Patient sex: M
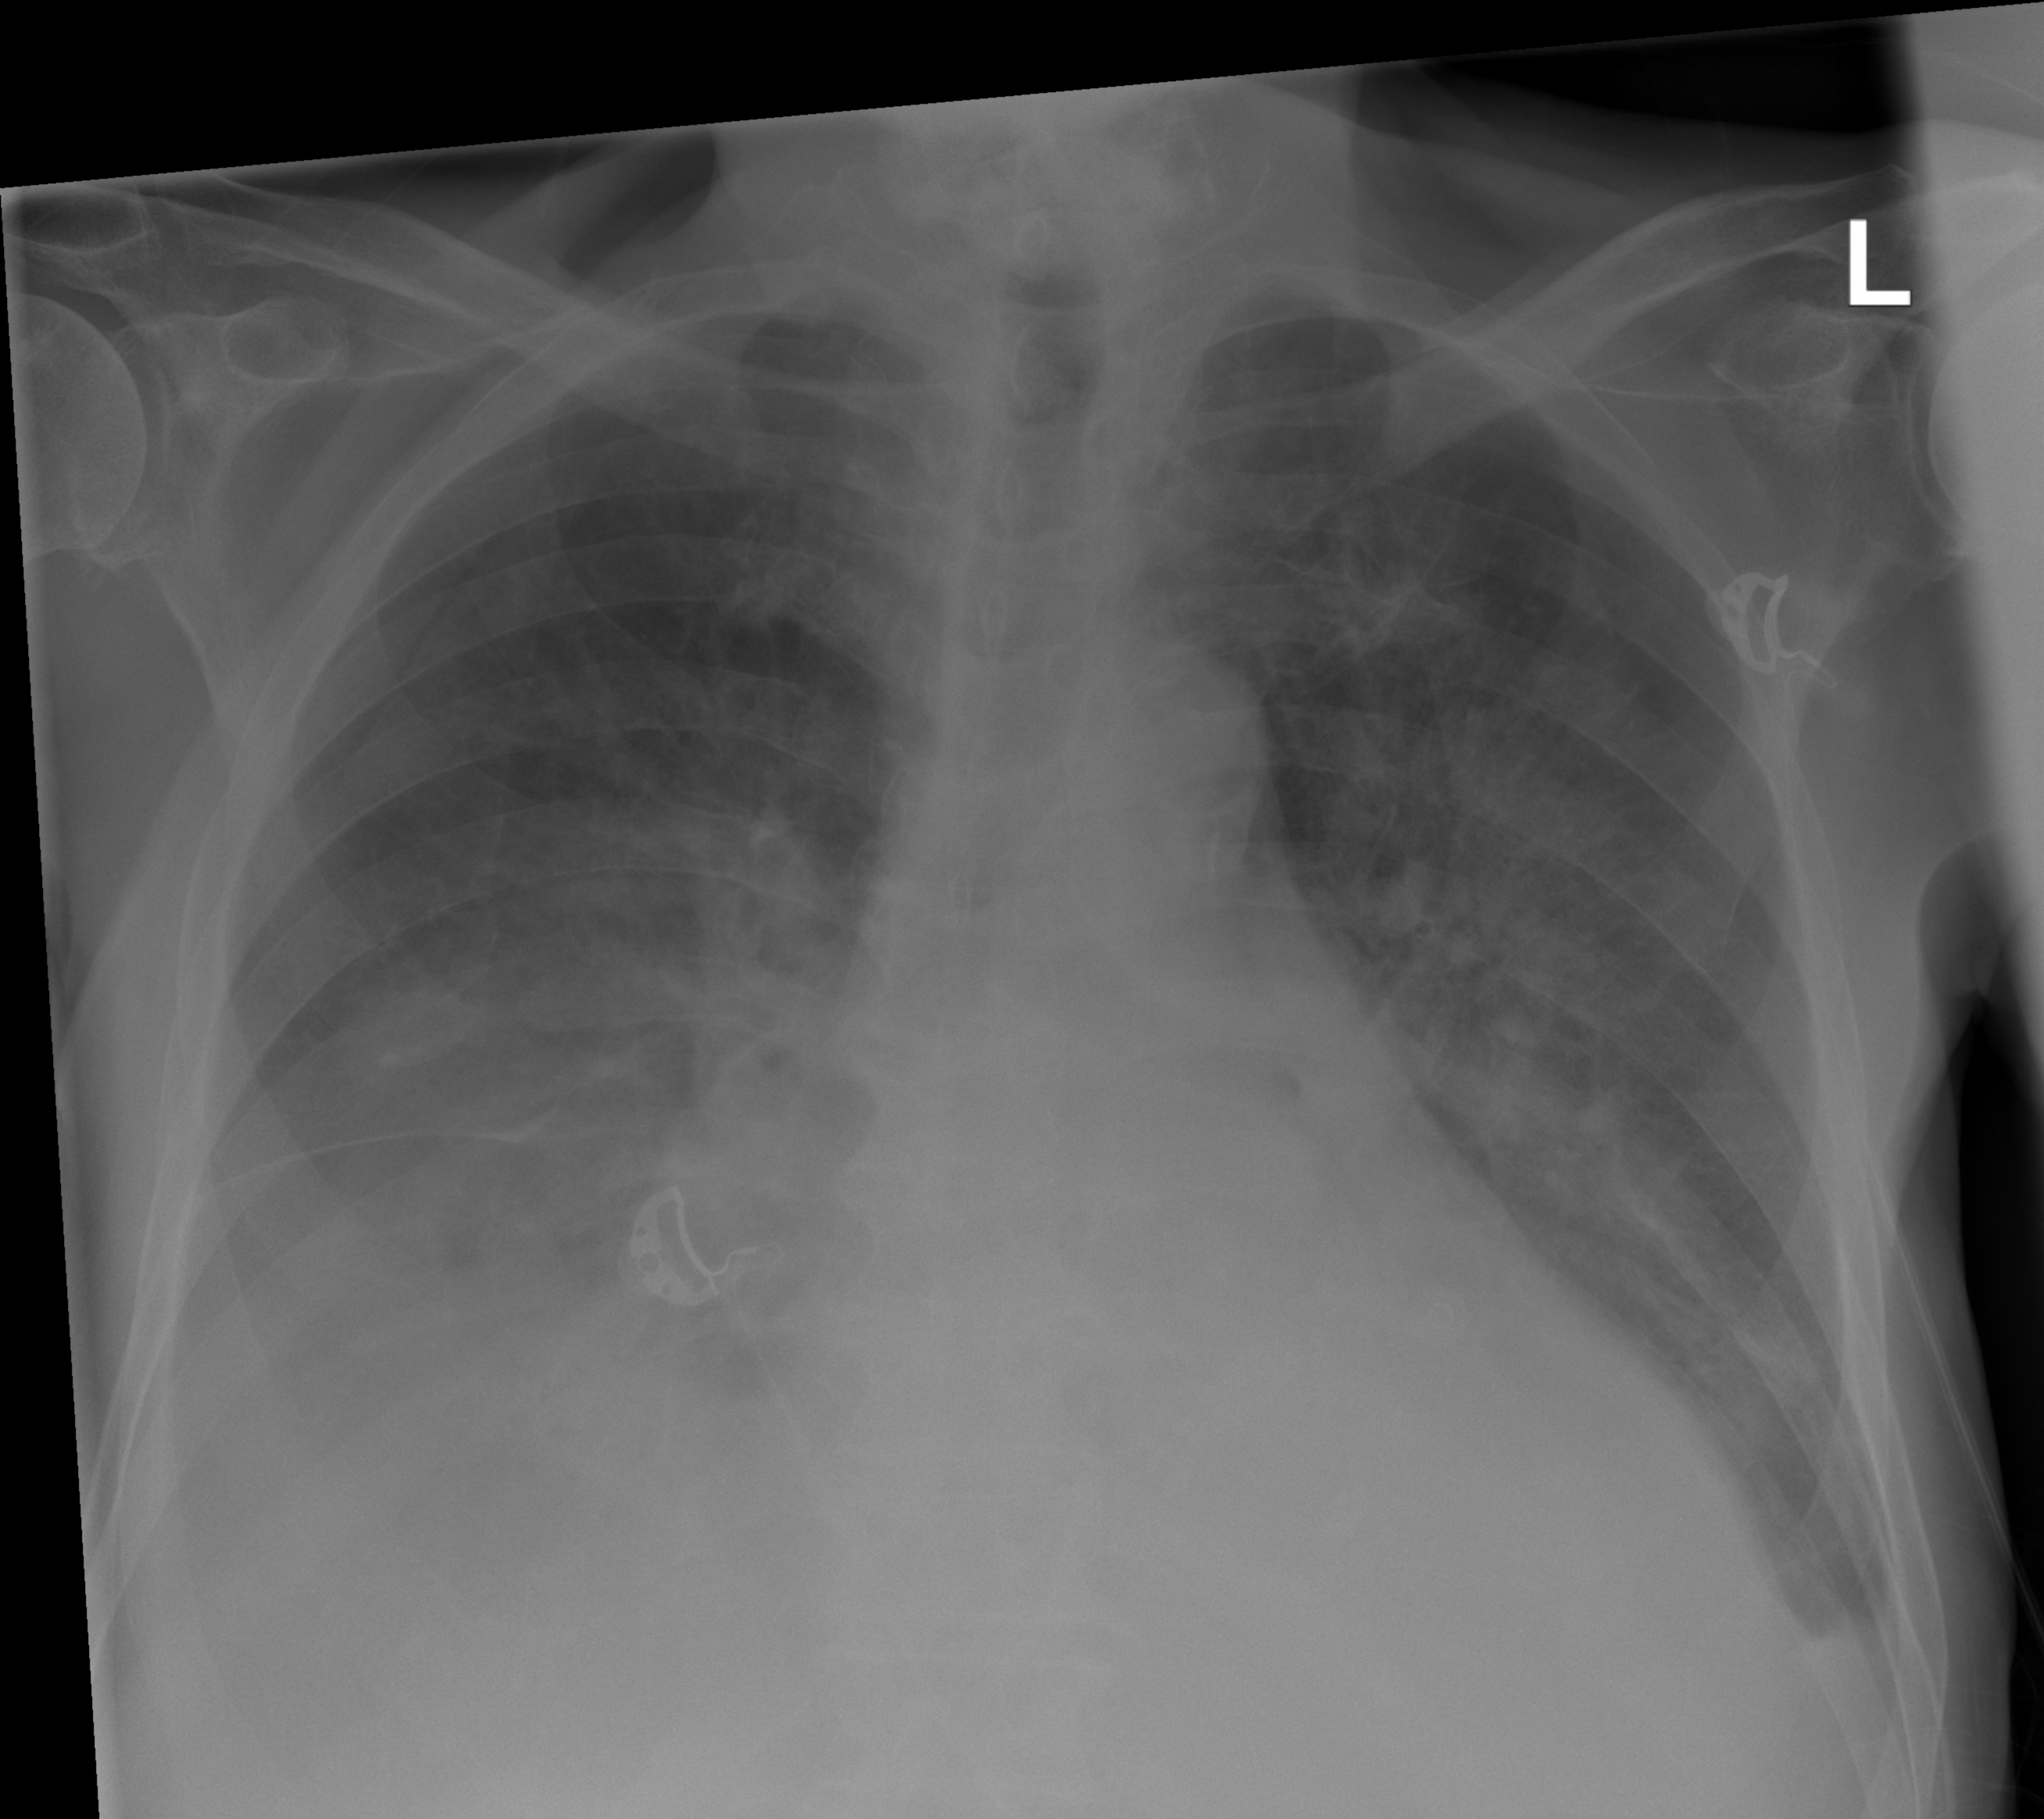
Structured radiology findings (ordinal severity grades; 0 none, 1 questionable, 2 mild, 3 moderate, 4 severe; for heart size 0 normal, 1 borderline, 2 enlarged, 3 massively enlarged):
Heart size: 0
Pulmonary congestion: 3
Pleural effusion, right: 3
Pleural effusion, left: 2
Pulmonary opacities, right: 2
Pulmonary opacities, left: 0
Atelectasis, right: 3
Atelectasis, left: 2